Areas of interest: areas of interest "Logistics and Express Delivery"
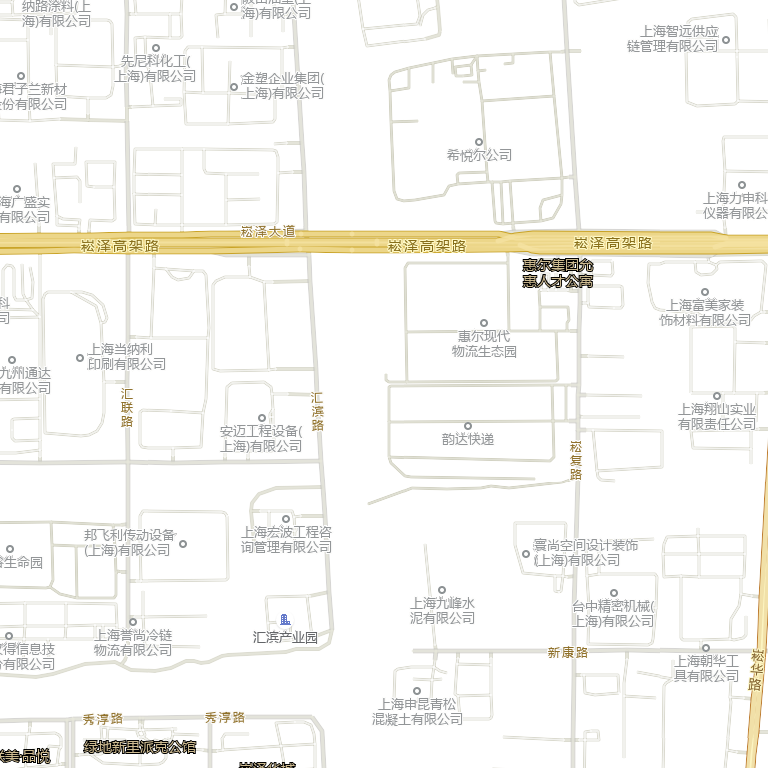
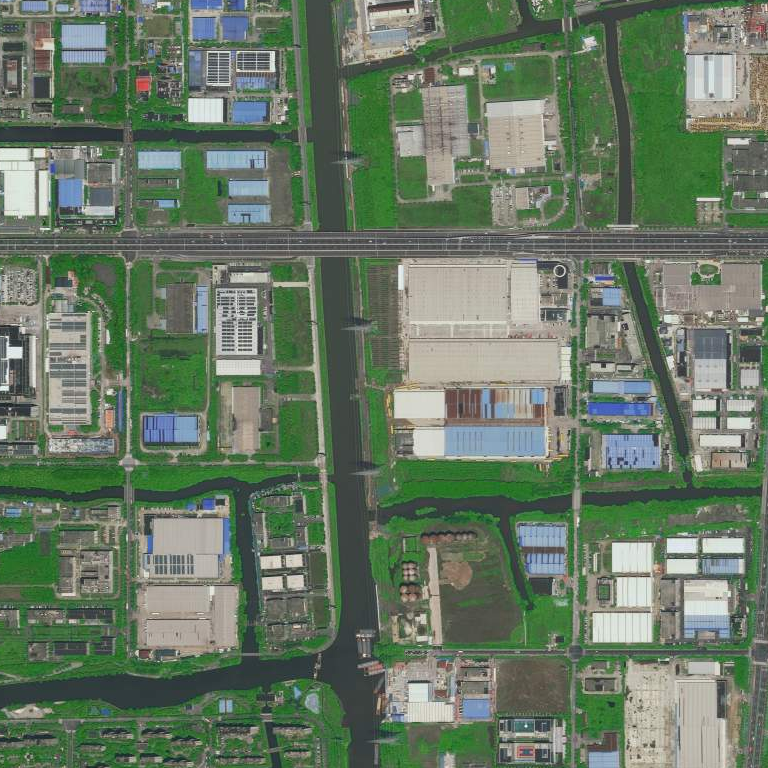